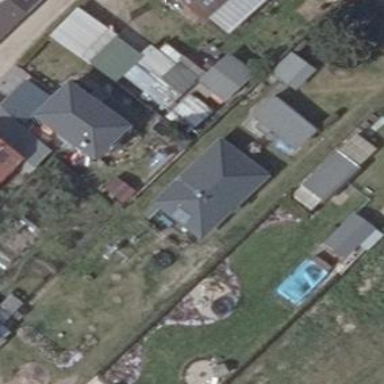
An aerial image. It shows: Simple and straightforward house.